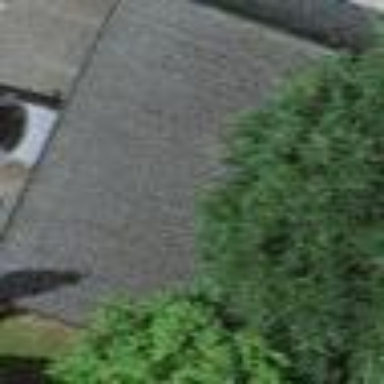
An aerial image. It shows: Group of garages.